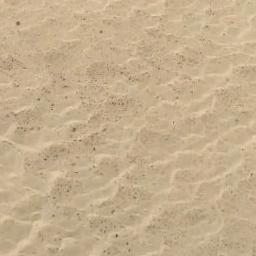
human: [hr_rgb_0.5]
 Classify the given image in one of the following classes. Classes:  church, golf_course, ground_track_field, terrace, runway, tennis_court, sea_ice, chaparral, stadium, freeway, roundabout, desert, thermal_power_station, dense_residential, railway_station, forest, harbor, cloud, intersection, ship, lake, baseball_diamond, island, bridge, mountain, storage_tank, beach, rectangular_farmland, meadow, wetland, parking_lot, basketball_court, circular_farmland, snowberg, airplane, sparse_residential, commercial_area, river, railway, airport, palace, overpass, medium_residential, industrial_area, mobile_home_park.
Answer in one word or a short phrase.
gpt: desert